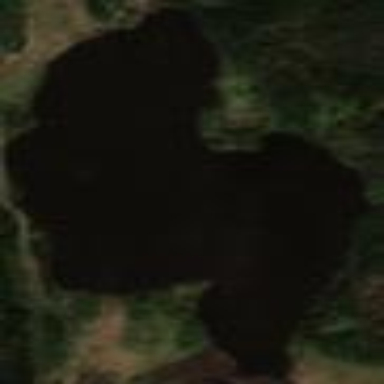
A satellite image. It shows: Lake with natural water.